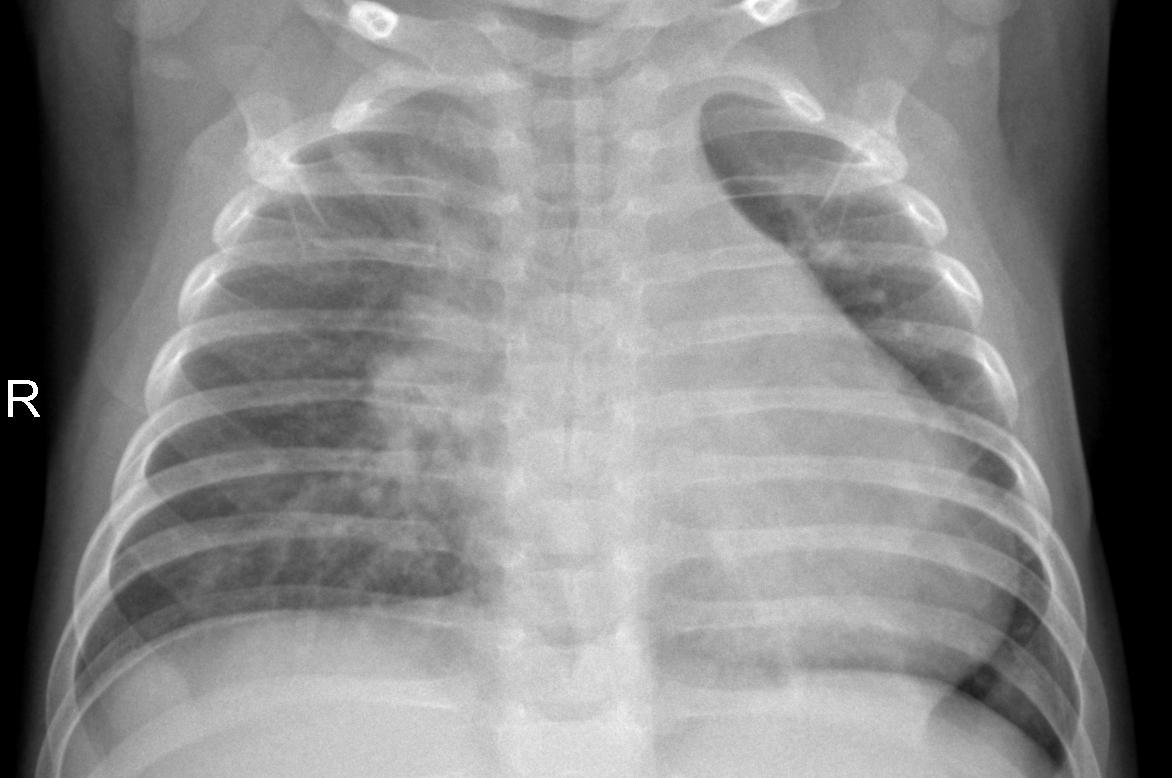
Diagnosis: PNEUMONIA